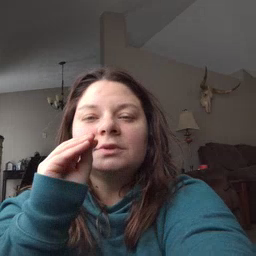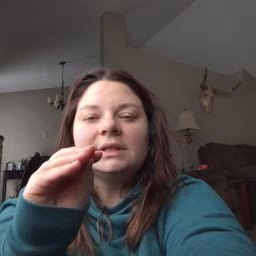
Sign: kiss